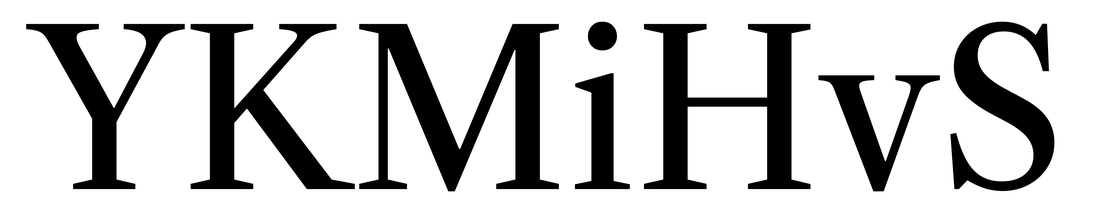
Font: LibreCaslonText_Regular